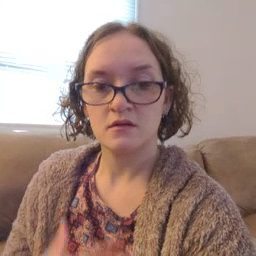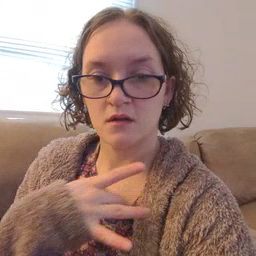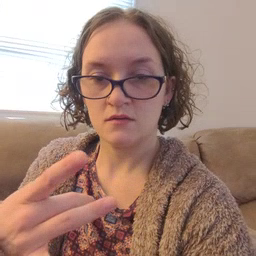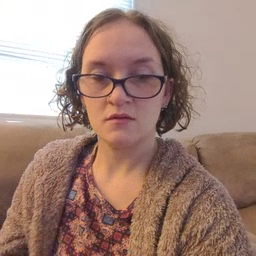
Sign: like